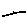
Label: line